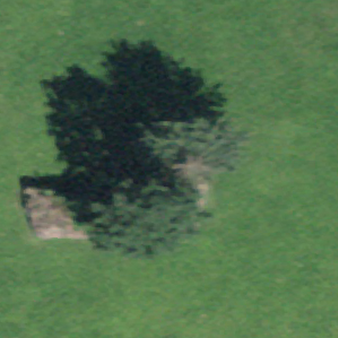
Label: bouldering_area